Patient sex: M
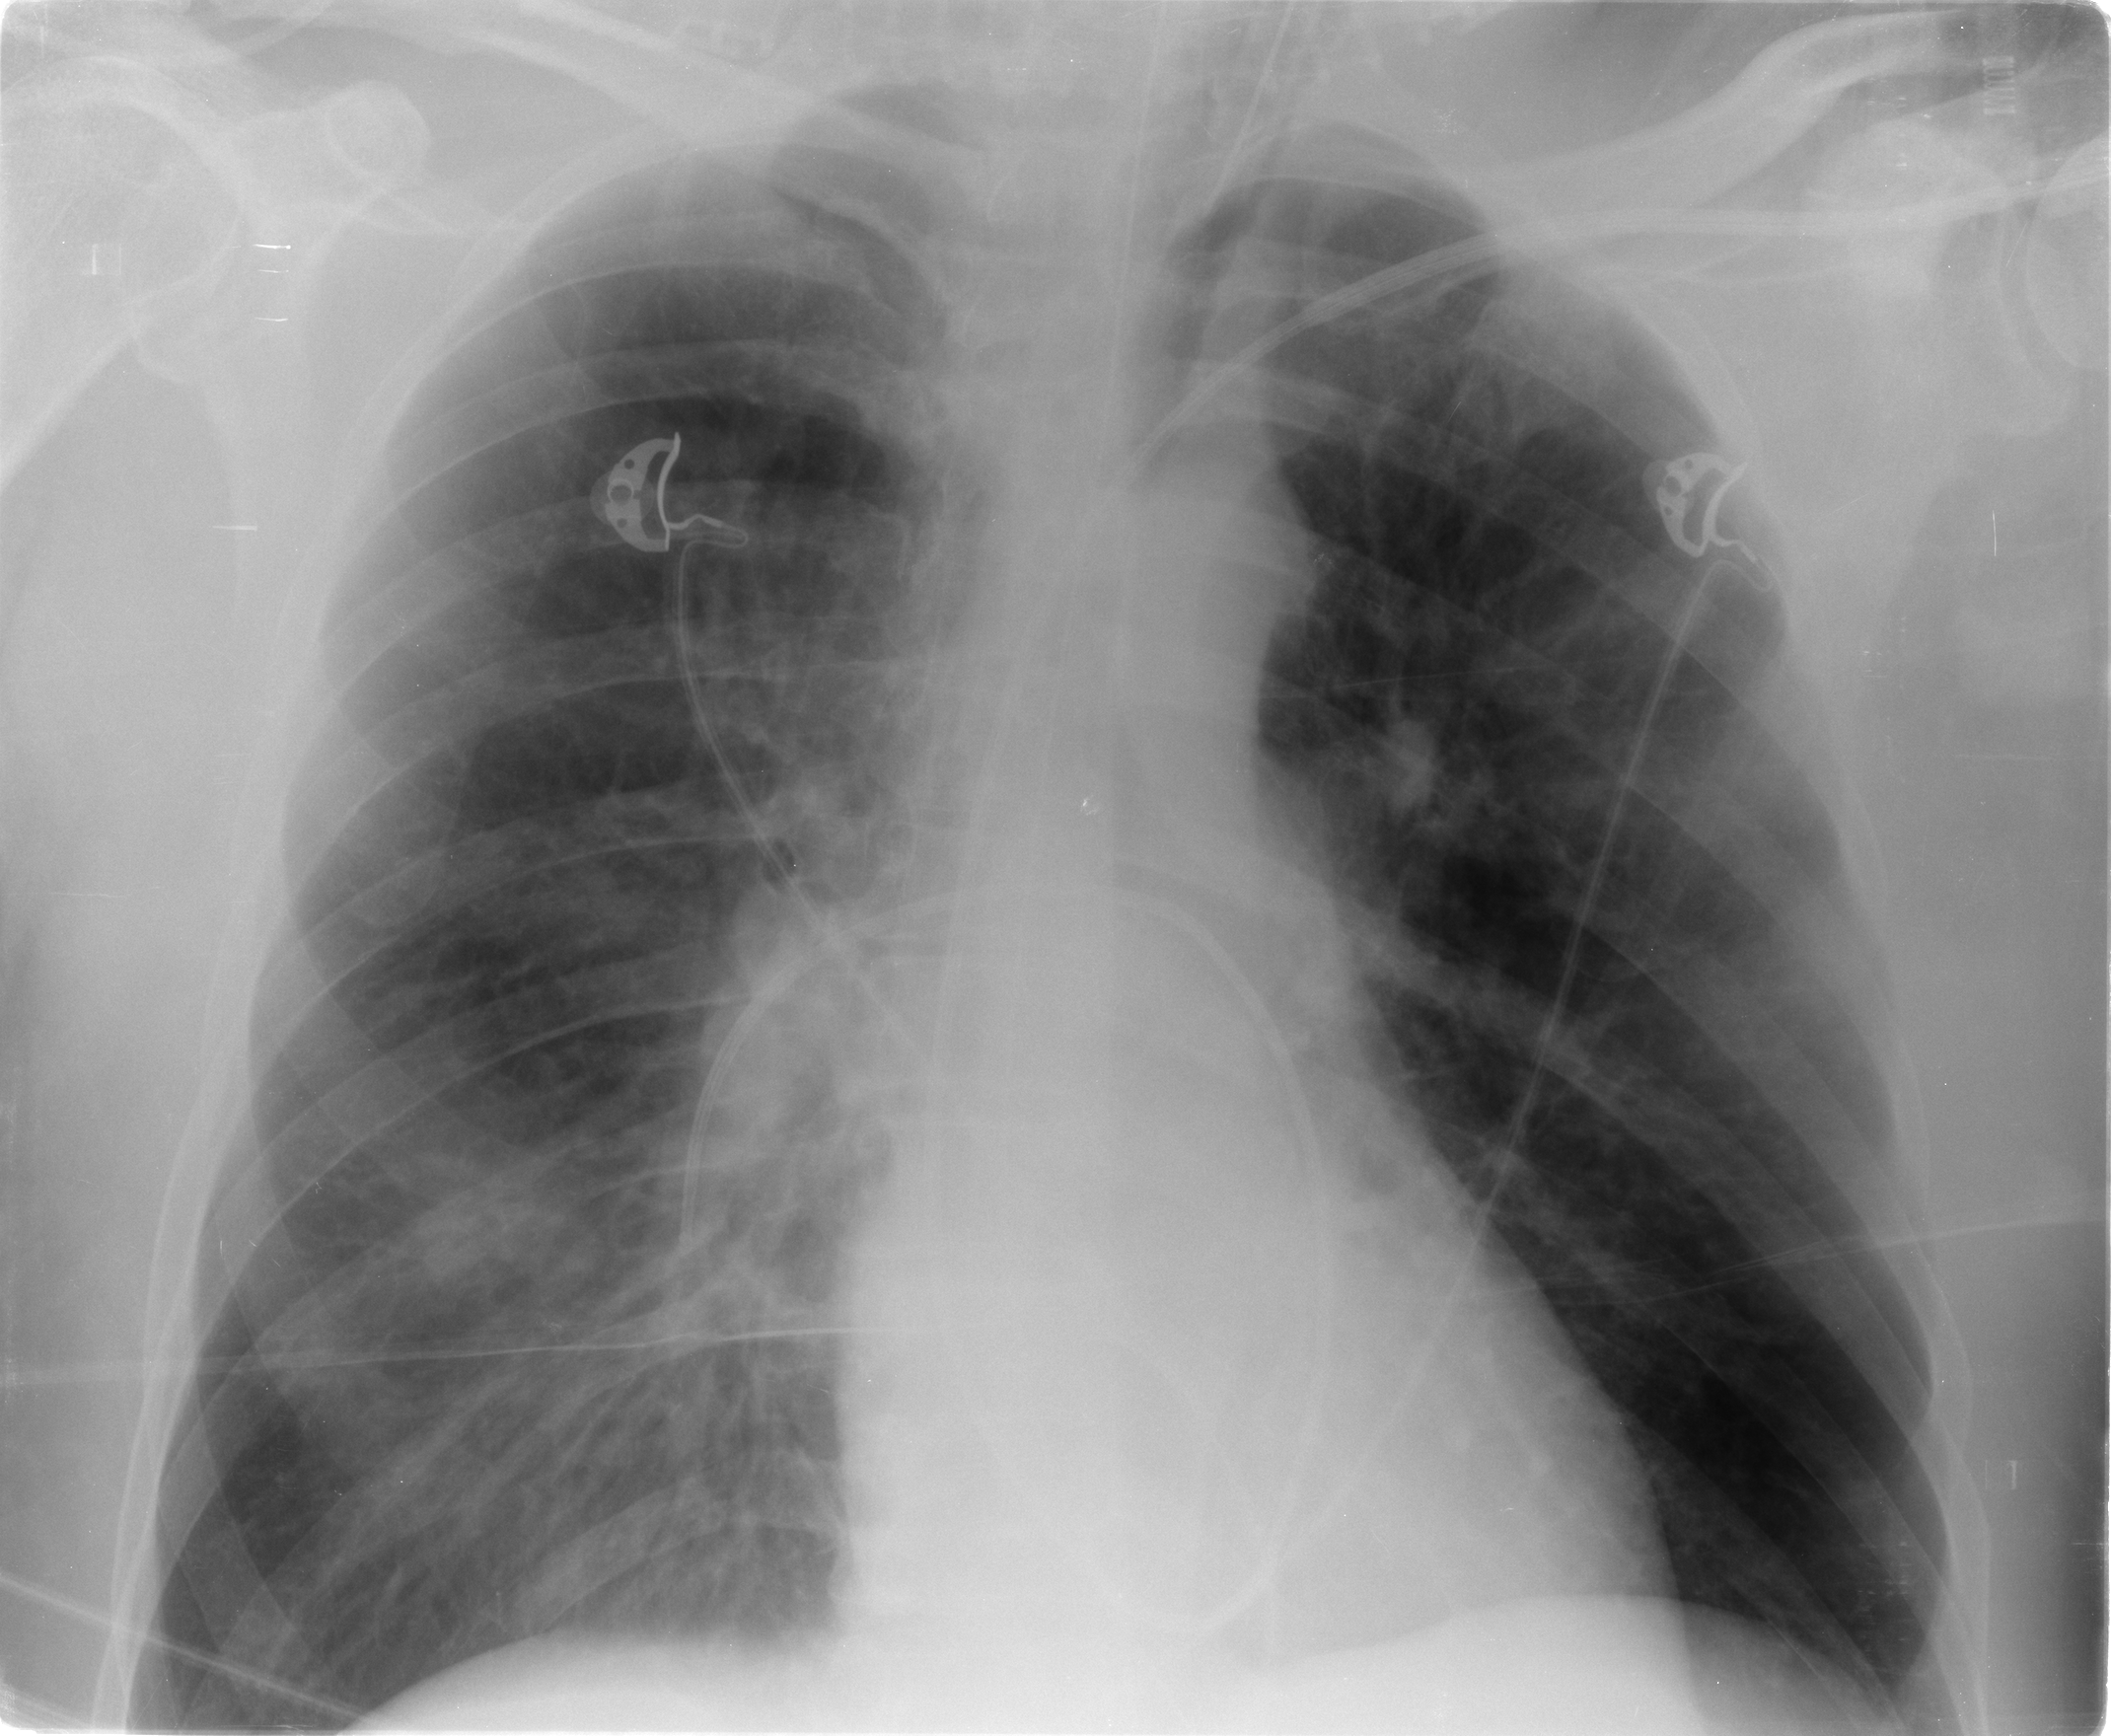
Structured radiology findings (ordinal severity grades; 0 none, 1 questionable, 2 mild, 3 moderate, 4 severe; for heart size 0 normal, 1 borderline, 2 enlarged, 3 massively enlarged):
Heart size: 0
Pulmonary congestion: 3
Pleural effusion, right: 0
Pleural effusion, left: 0
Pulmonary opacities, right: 3
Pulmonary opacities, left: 0
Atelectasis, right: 1
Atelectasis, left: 1